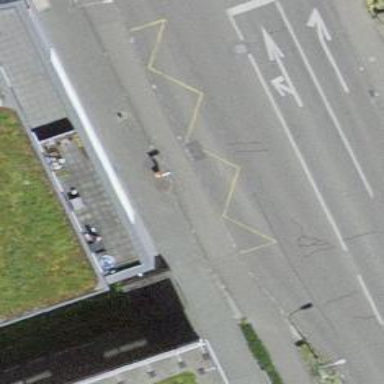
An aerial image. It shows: Bus stop with platform for public transport.